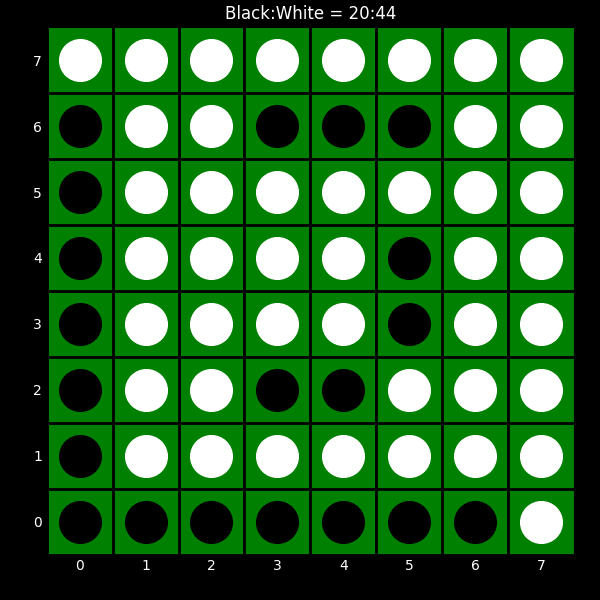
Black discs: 20
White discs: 44